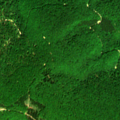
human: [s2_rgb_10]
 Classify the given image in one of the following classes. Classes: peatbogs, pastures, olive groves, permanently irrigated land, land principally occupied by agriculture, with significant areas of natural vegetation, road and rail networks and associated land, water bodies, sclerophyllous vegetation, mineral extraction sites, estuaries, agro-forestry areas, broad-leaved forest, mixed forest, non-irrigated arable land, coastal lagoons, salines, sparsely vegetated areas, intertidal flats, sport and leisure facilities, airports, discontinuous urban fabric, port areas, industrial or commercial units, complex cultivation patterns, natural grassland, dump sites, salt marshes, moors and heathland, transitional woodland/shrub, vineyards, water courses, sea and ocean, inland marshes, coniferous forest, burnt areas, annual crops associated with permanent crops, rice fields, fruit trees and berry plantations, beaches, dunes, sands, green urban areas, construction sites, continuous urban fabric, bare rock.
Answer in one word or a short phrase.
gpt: broad-leaved forest, mixed forest